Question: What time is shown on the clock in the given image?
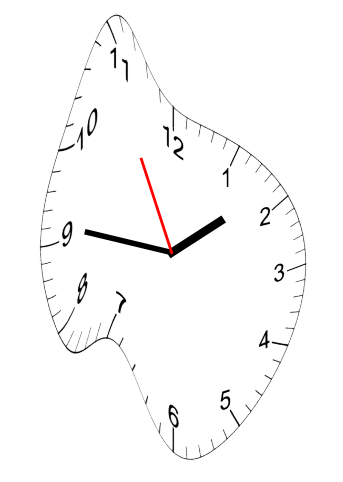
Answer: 01:45:55